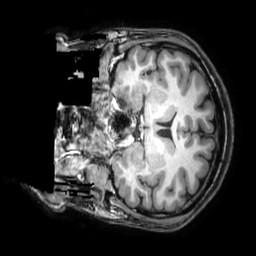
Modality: T1w
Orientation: coronal
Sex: male
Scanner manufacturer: philips
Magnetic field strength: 3 T
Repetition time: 0.008168 s
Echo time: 0.00374 s